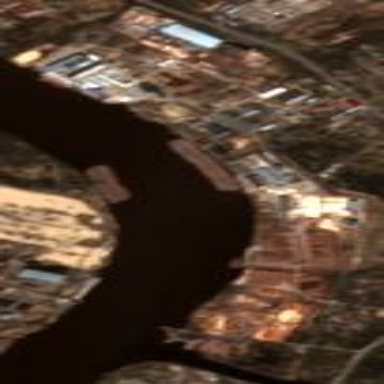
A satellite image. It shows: Industrial area designated as port.